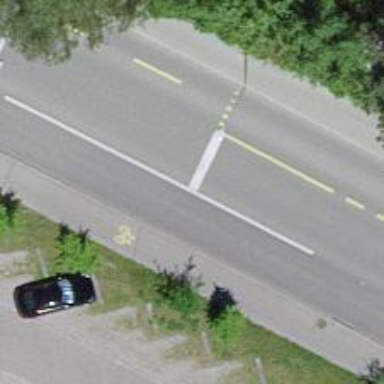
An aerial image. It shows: Road with traffic signals.